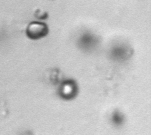
Label: Phaeocystis